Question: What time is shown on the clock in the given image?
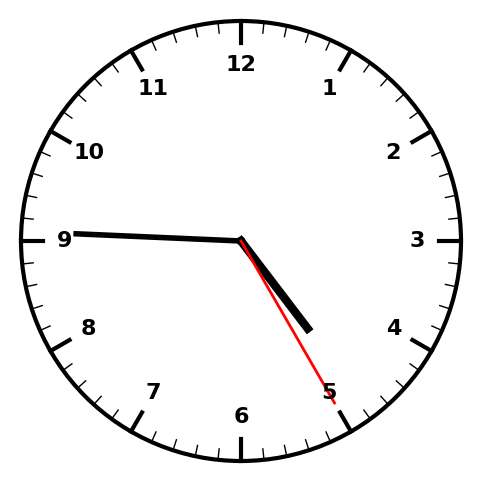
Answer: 04:45:25